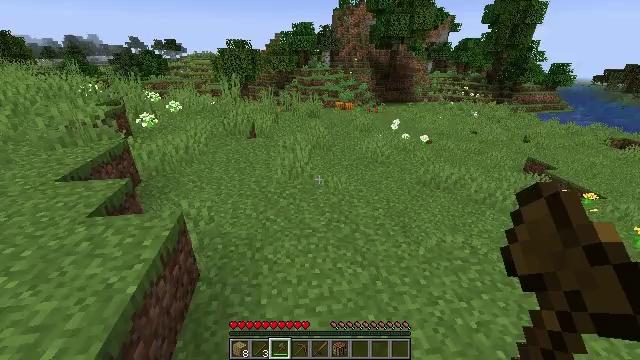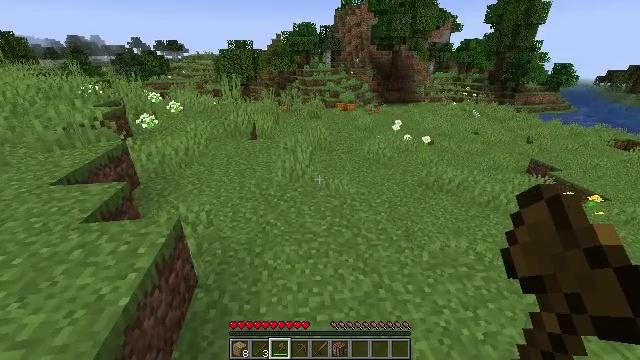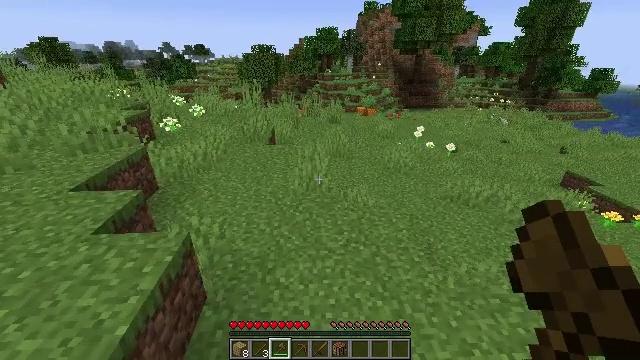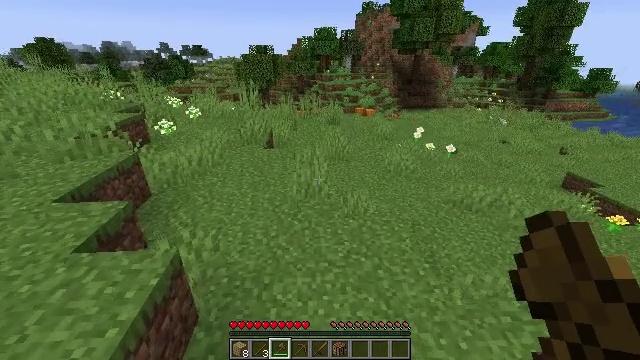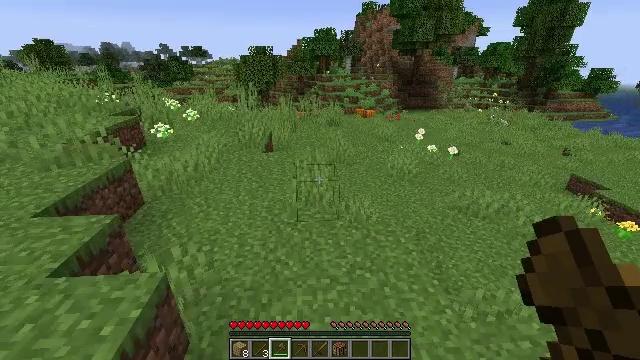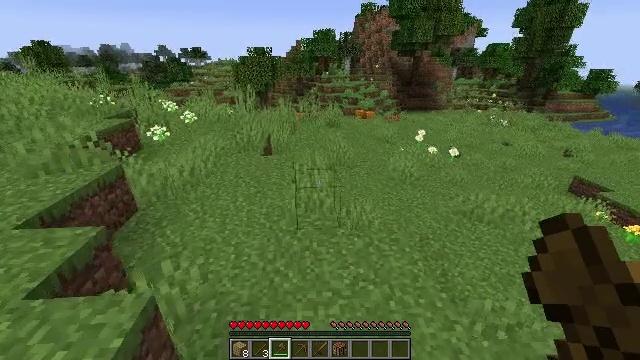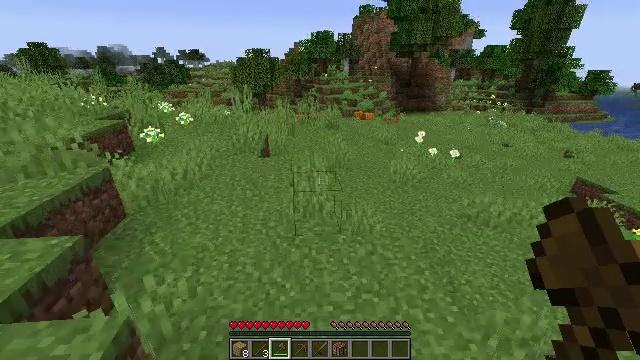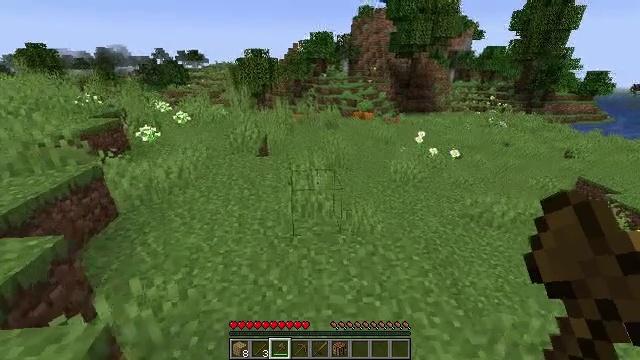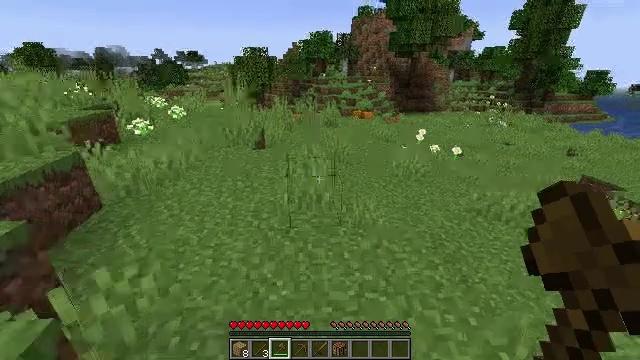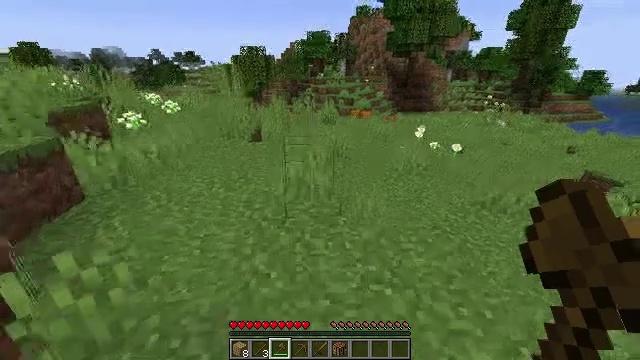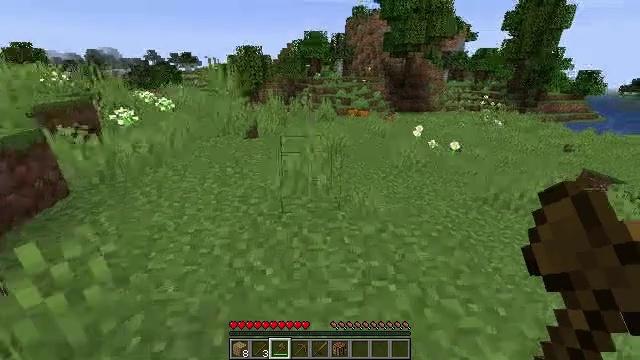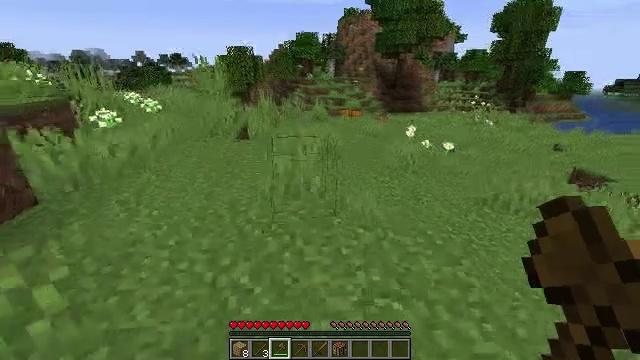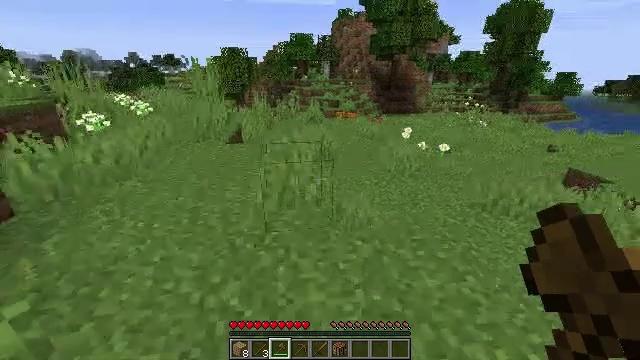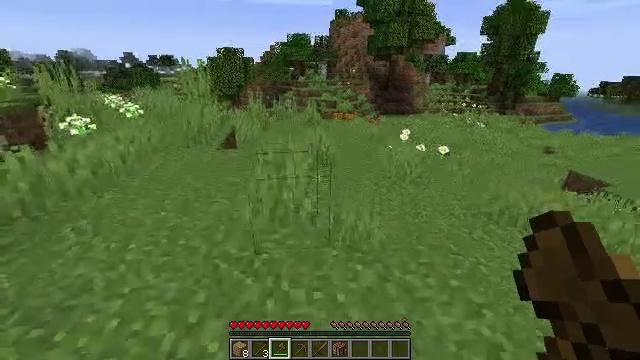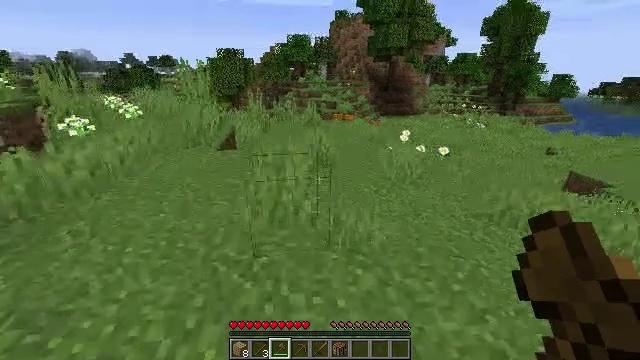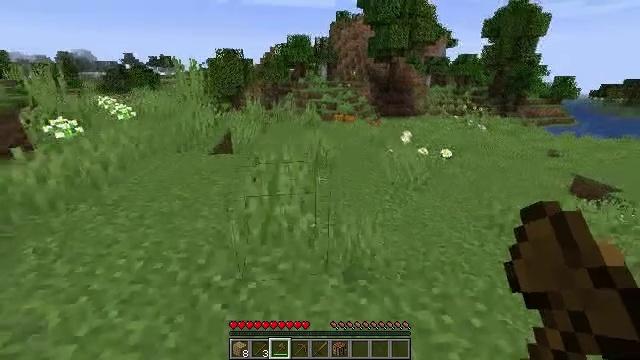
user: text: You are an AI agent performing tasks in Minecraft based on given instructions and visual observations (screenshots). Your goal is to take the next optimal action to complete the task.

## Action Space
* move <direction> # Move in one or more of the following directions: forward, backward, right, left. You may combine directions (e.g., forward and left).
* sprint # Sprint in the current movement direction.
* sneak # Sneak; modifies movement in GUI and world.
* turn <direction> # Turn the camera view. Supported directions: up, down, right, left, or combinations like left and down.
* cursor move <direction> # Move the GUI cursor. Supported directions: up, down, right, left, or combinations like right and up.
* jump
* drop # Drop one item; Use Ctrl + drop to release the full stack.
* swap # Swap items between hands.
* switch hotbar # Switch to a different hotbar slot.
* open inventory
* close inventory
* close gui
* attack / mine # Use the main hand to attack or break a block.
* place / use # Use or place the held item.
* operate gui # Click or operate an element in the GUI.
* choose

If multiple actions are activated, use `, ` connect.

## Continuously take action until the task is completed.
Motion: motion action
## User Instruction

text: Attack the pumpkin to gather it.
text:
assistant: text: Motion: move forward
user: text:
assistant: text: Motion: move forward, turn left
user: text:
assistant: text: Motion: move forward
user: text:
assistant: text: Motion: move forward
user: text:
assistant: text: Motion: move forward
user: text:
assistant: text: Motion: move forward
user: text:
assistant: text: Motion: move forward
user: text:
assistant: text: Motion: move forward
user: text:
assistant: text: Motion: move forward
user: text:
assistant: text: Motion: move forward
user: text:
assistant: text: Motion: move forward, turn right
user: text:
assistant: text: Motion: move forward, turn right
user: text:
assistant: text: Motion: move forward
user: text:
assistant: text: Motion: move forward
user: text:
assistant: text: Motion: move forward
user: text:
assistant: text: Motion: move forward
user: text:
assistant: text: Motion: move forward
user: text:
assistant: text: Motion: move forward
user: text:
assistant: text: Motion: move forward
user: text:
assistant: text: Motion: move forward
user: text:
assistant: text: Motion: move forward
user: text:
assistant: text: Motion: move forward, turn right
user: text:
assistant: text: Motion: move forward
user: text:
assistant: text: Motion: move forward
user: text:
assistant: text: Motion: move forward
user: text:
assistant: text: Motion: move forward
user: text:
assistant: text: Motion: move forward
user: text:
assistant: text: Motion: move forward
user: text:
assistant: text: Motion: move forward
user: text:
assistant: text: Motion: move forward